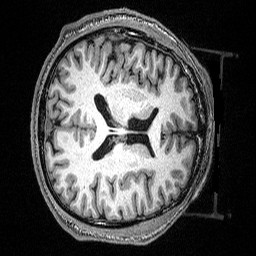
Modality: T1w
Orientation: axial
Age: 47
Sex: male
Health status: healthy
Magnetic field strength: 3 T
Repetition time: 2.53 s
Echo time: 0.00331 s